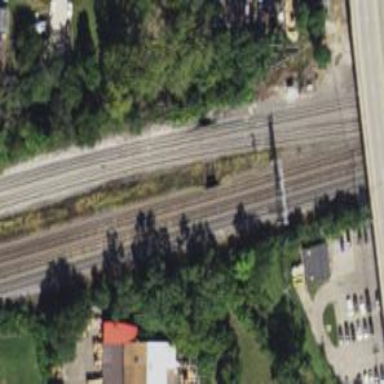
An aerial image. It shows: Railway signal.